Current action and preconditions to check: trajectory_clear

Your task: For each precondition in the list above, predict whether it will hold at this action.

Consider the current scene as observed from the mobile robot's camera, and analyze the predicted future states of all dynamic agents (e.g., people, animals, vehicles, or any moving entities) within the NEXT SECOND.

IMPORTANT: Only answer "very likely" if you are absolutely certain—based on strong, clear evidence—that a dynamic agent will violate the precondition in the predicted future state. Do NOT answer "very likely" for unlikely, ambiguous, or low-probability risks.

Ask yourself for each precondition: Is there a high probability, with clear and convincing evidence, that the predicted future states of any dynamic agent will interfere with the predicted future state of the currently executing action within the NEXT SECOND, causing that precondition to fail?

Assess the risk level based on these predictions. Use "likely" or "very likely" if motions create a clear risk of interference.

Use "neutral" or "improbable" if agents are nearby but their predicted paths are clearly diverging or non-conflicting.

Failure Risk Categories: "very improbable", "improbable", "neutral", "likely", "very likely"

Answer Format: Output ONLY the probability_of_failure value from these categories: "very improbable", "improbable", "neutral", "likely", "very likely"

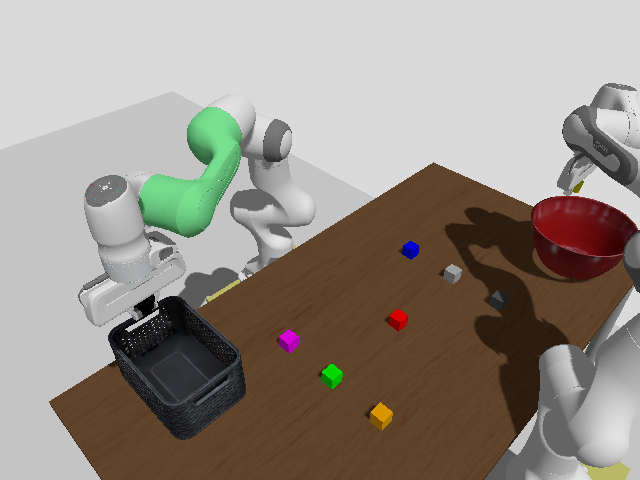

Answer: very improbable